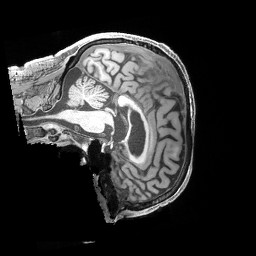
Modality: T1w
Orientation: sagittal
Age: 75
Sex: male